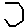
Label: hexagon